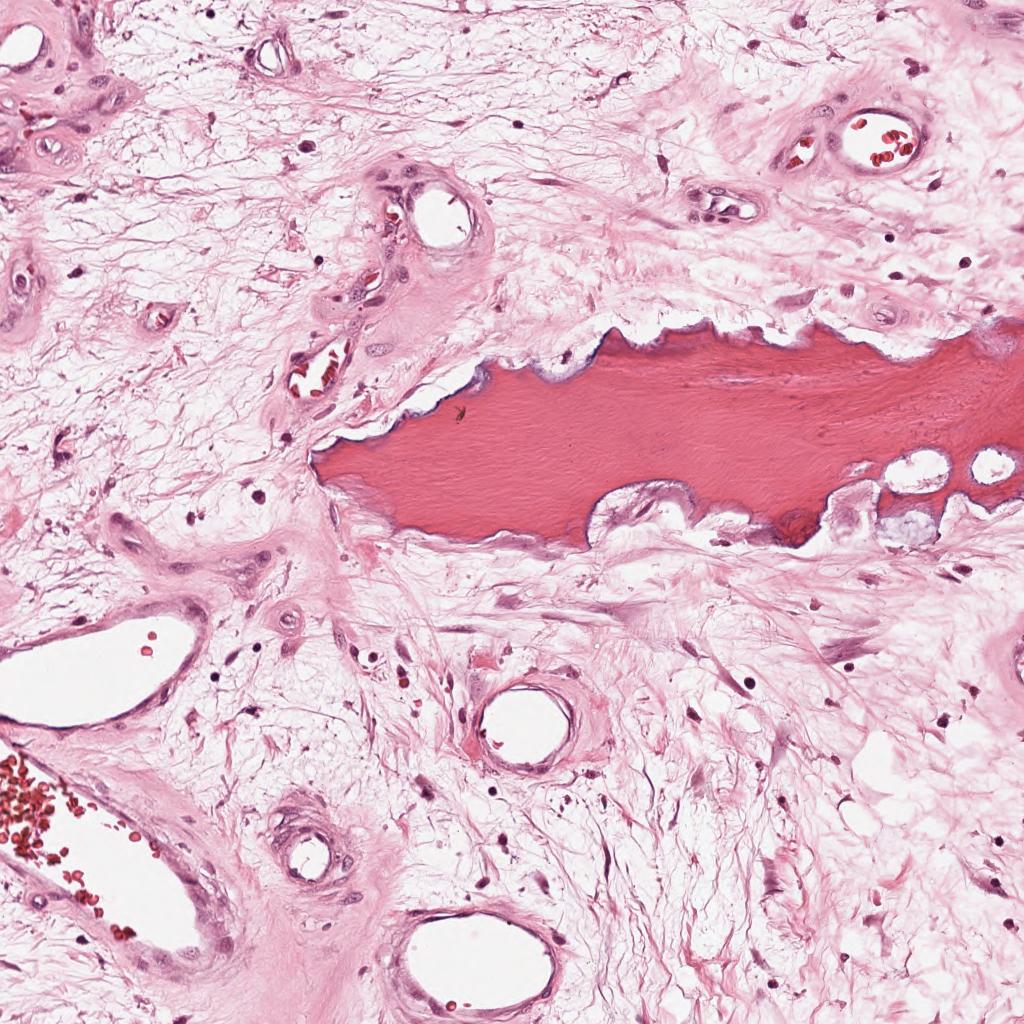
Label: Non-Viable-Tumor